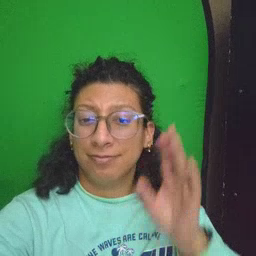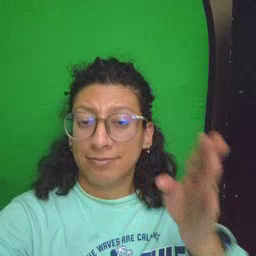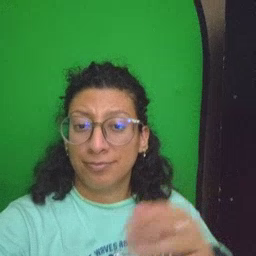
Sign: hello